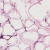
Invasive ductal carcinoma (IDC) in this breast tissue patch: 0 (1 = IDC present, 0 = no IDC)